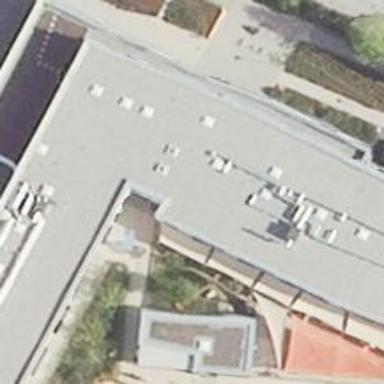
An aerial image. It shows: Kindergarten.